Question: ## I want to create a gadget. when opening windows they appear on the shell tray as:

how can I prevent a window from showing on that tray. I already know how to send a window to the back to make it appear as a gadget. I found that example in <URL>. It will be nice if that menu does not show up meanwhile the window is active and open.
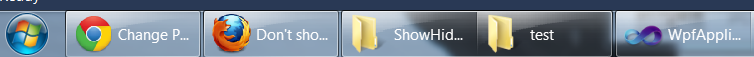
Answer: Use the Window property 'ShowInTaskbar' to restrict or allow your Window to appear in the taskbar.